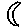
Label: moon